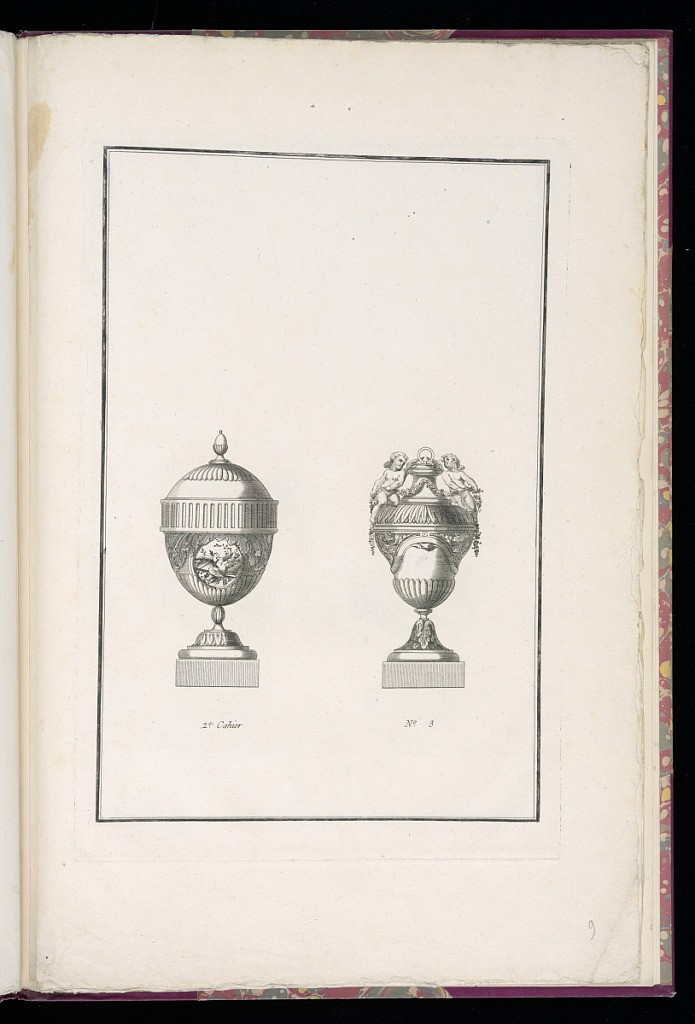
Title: Ornamental Vase Design
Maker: St. G..., active 18th century
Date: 1772-1777
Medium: Engraving on paper
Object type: Print
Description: Two lidded vases, side by side. The vase on the left has fluting and gadrooning. There is an oval medallion in the middle with two doves on it. The foot of the vase has acanthus leaves, and the vase is raised on a low socle. The vase on the right has two winged putti sitting on the lid, holding a garland of flowers. The vase has gadrooning at the base, and acanthus leaves on the foot. The vase is elevated on a low socle. The plate is numbered.